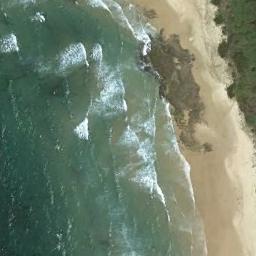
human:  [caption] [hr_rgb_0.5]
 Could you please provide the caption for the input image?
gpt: The beach lies in the grass .

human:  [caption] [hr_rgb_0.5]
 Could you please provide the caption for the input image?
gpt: The beach is surrounded by green water and waves of waves and green grass .

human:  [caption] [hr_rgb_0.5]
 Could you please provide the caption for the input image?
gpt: The beach with khaki sand and dense green plants on the beach .

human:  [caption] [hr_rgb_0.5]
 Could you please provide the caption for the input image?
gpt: There is a little greenery near the beach .

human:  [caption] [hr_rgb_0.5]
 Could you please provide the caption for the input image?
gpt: There are water marks on the beach .